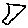
Label: hexagon